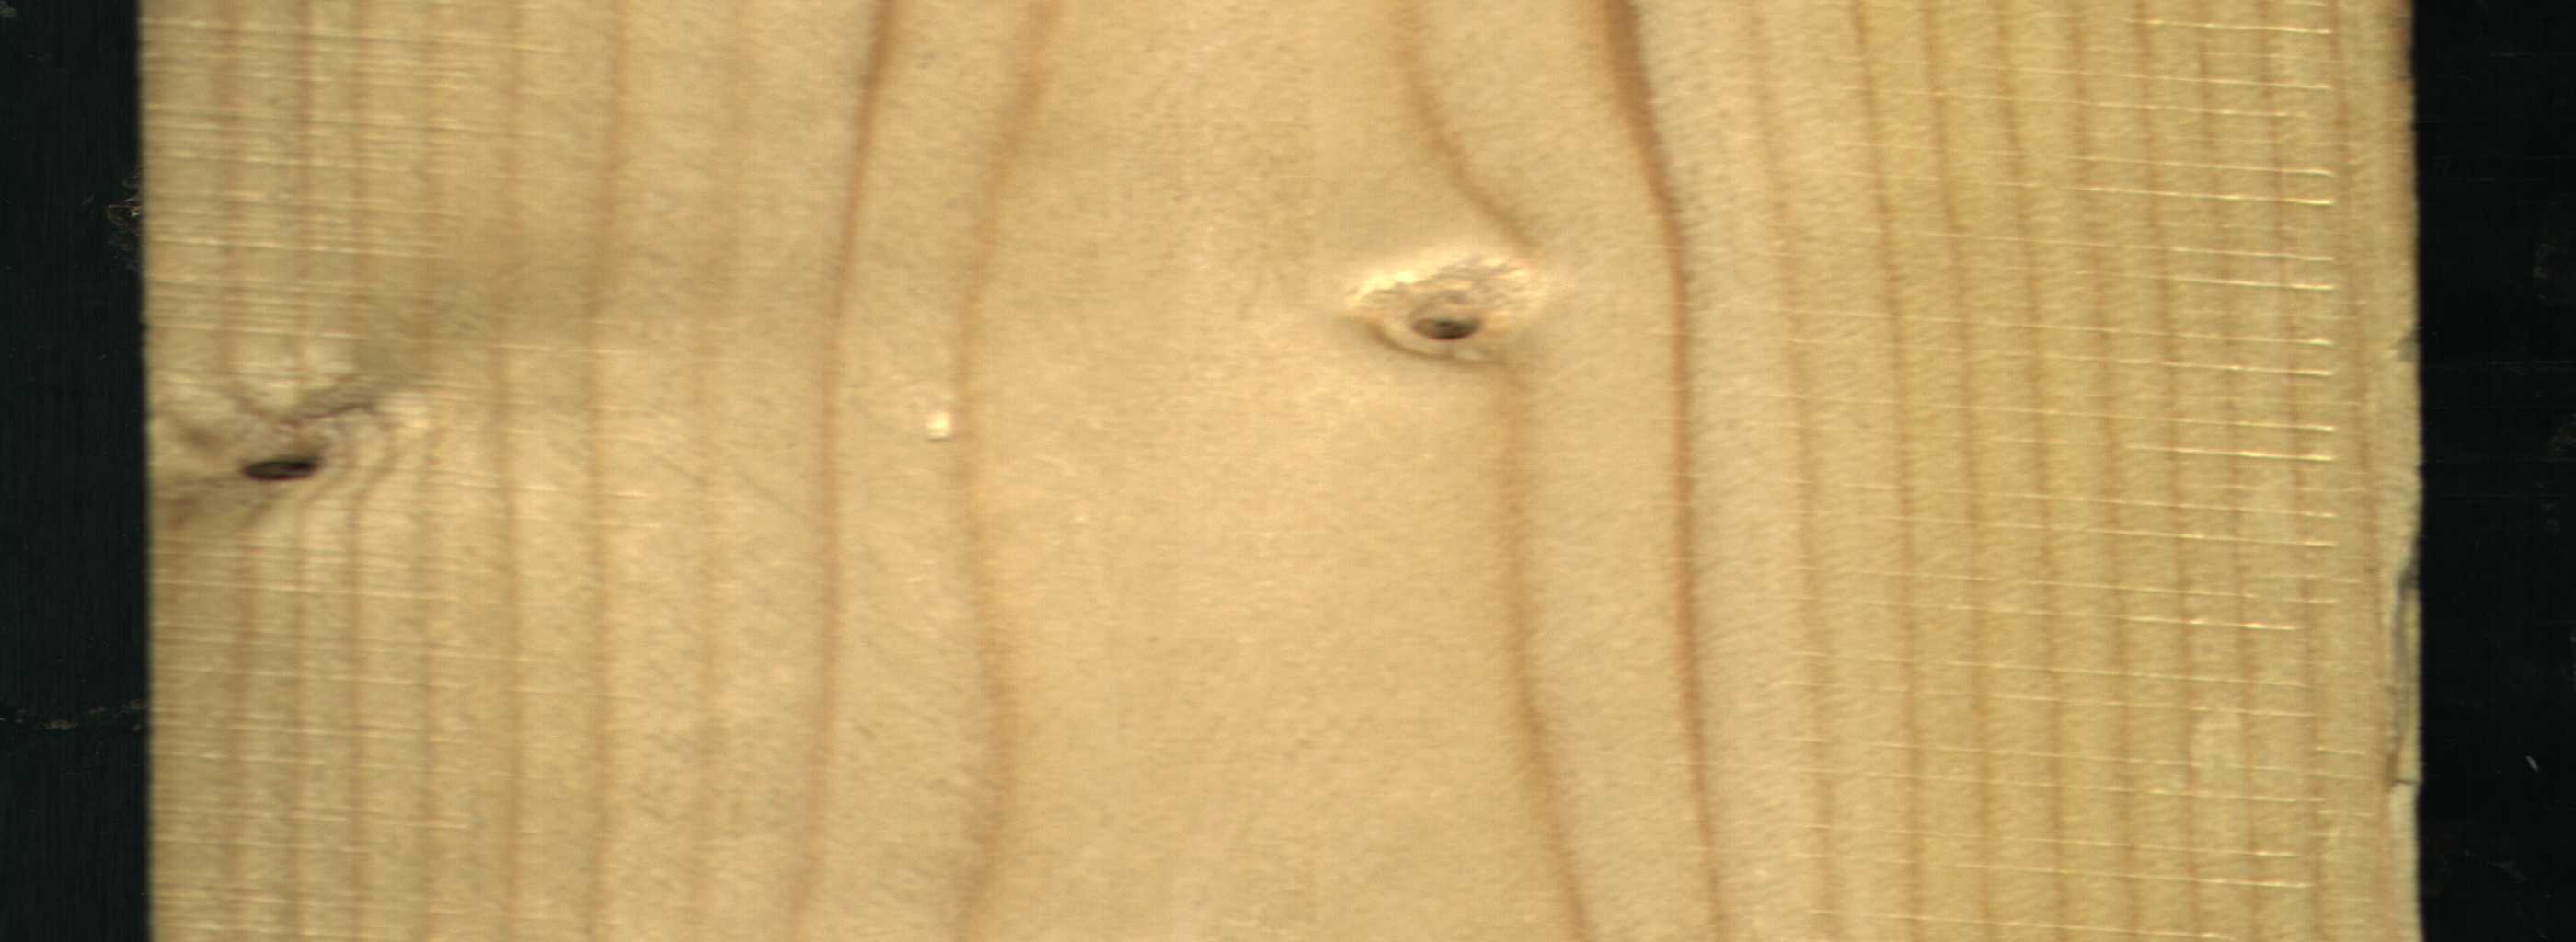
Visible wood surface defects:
Dead_Knot
Live_Knot